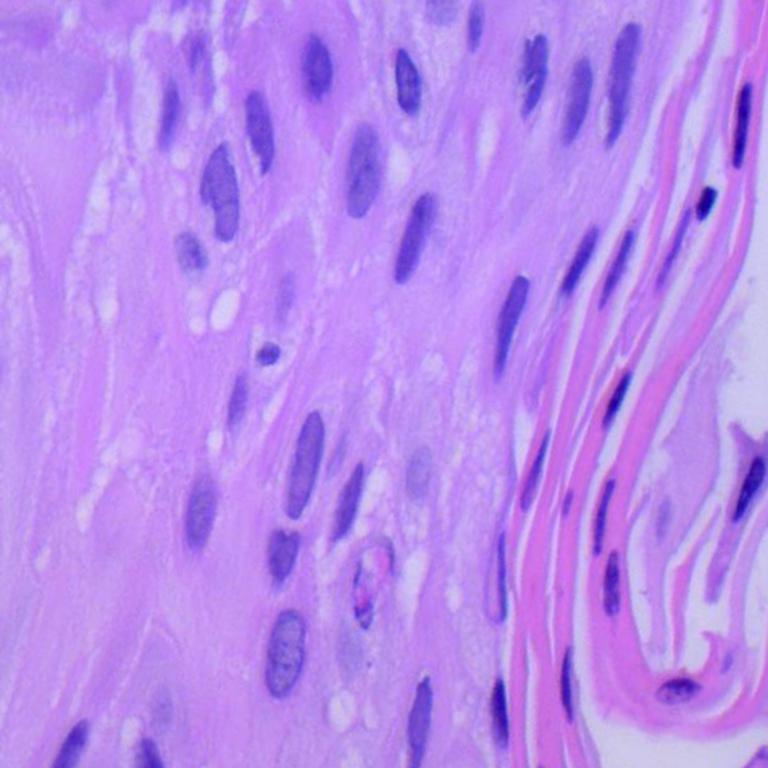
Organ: lung
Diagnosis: squamous carcinomas